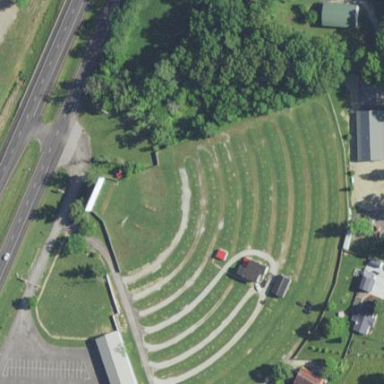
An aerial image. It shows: Cinema.